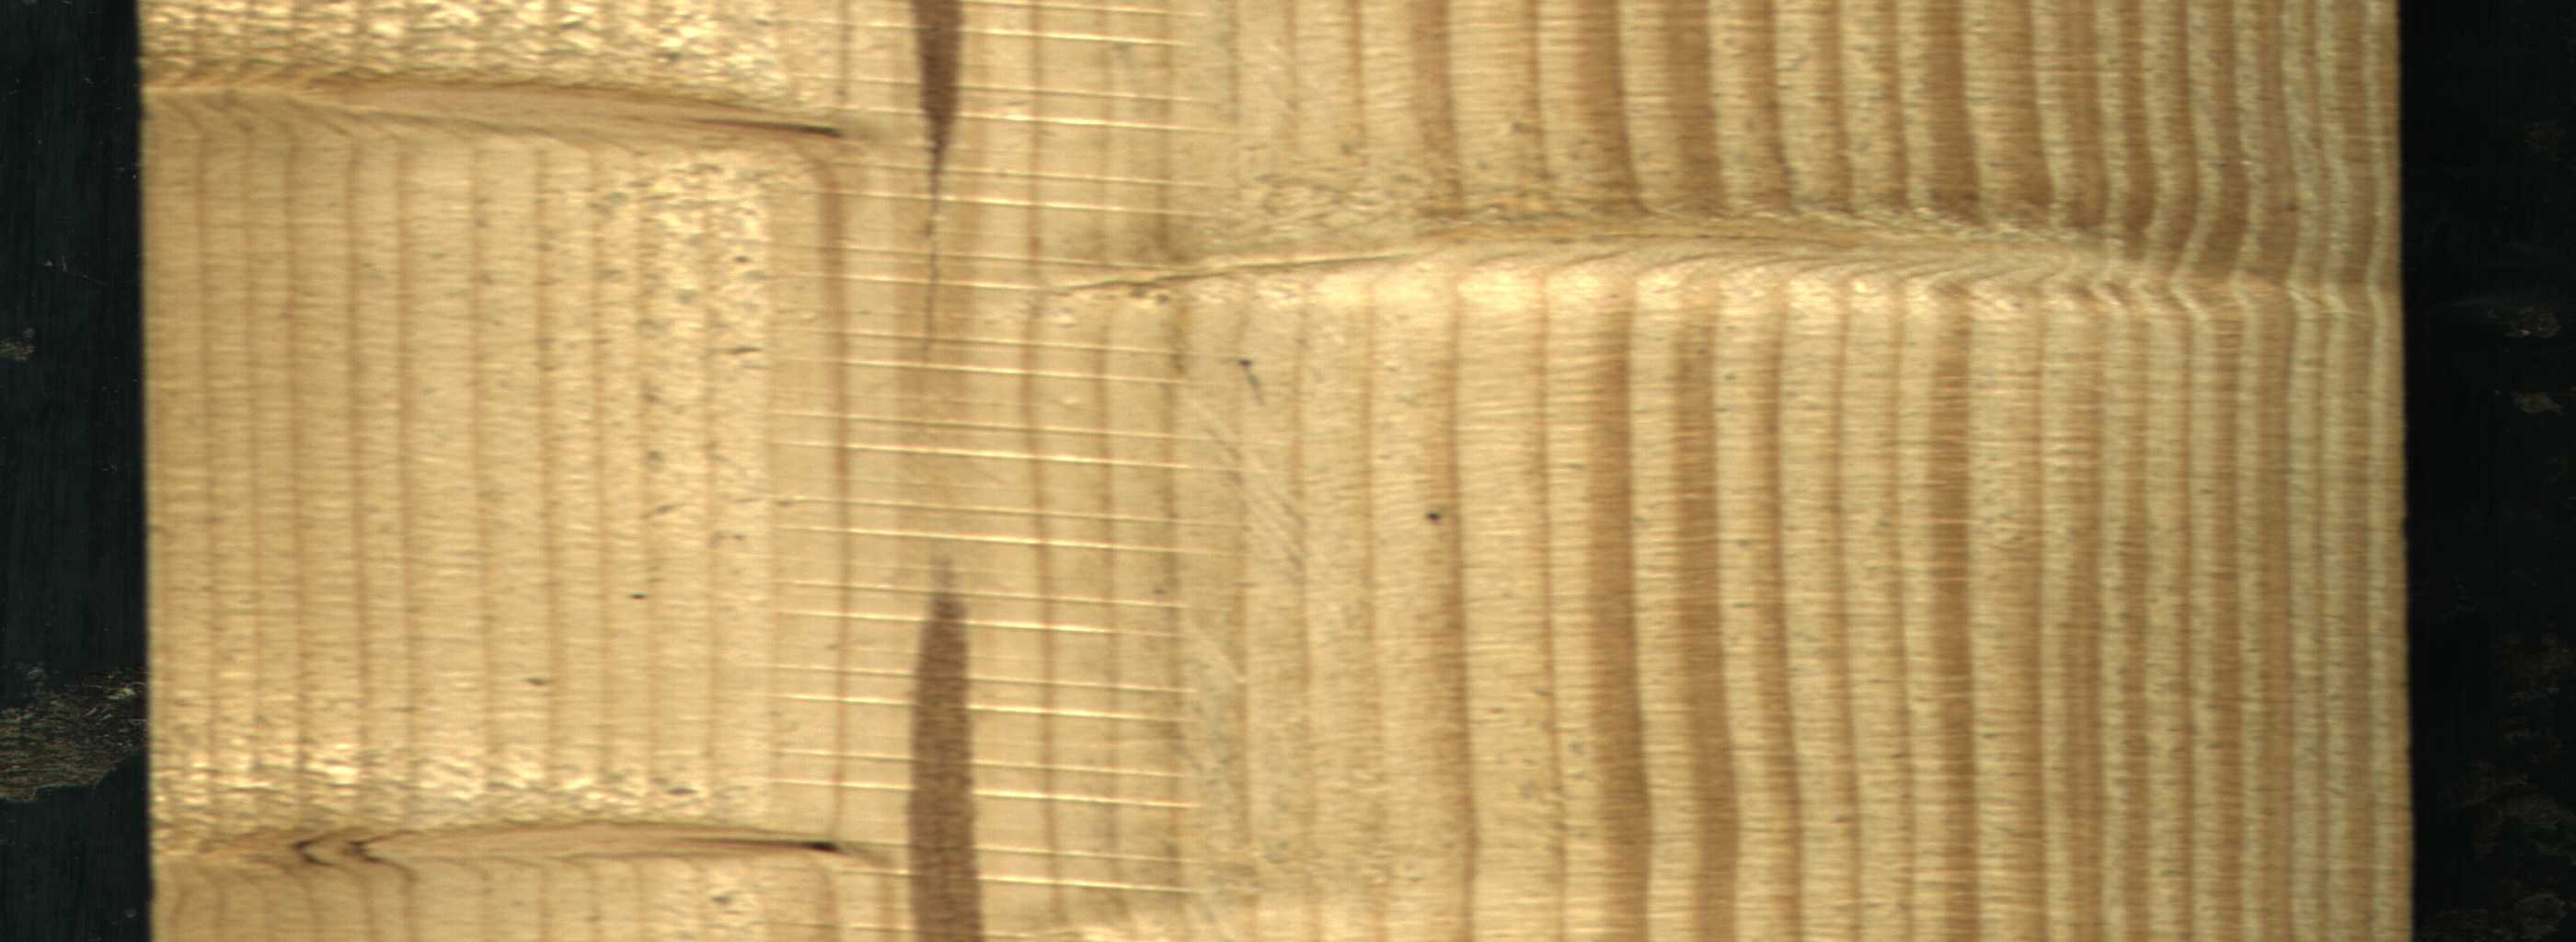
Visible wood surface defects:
Marrow
Marrow
Dead_Knot
Dead_Knot
Dead_Knot
Live_Knot
Live_Knot
Live_Knot